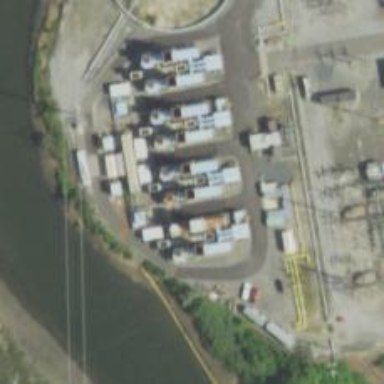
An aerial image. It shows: Gas turbine generator.